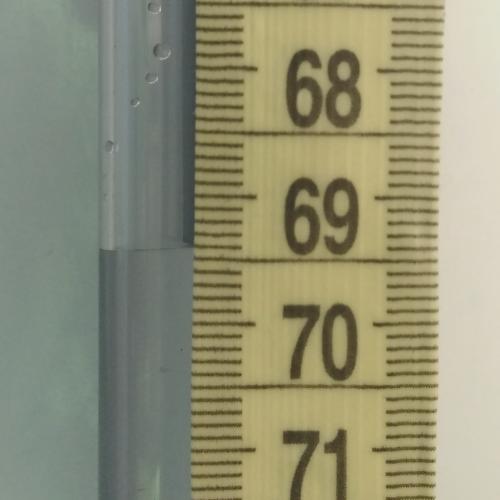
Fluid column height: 69.4 cm